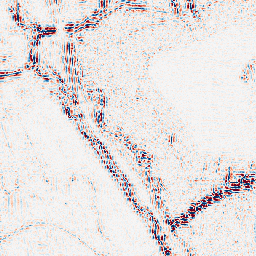
Category: wavelet
Decomposition family: wavelet_reverse_biorthogonal
Decomposition parameters: wavelet: rbio4.4
level: 2
Upsampling method: lanczos
Upsampling parameters: scale: 2
Upsampling scale: 2